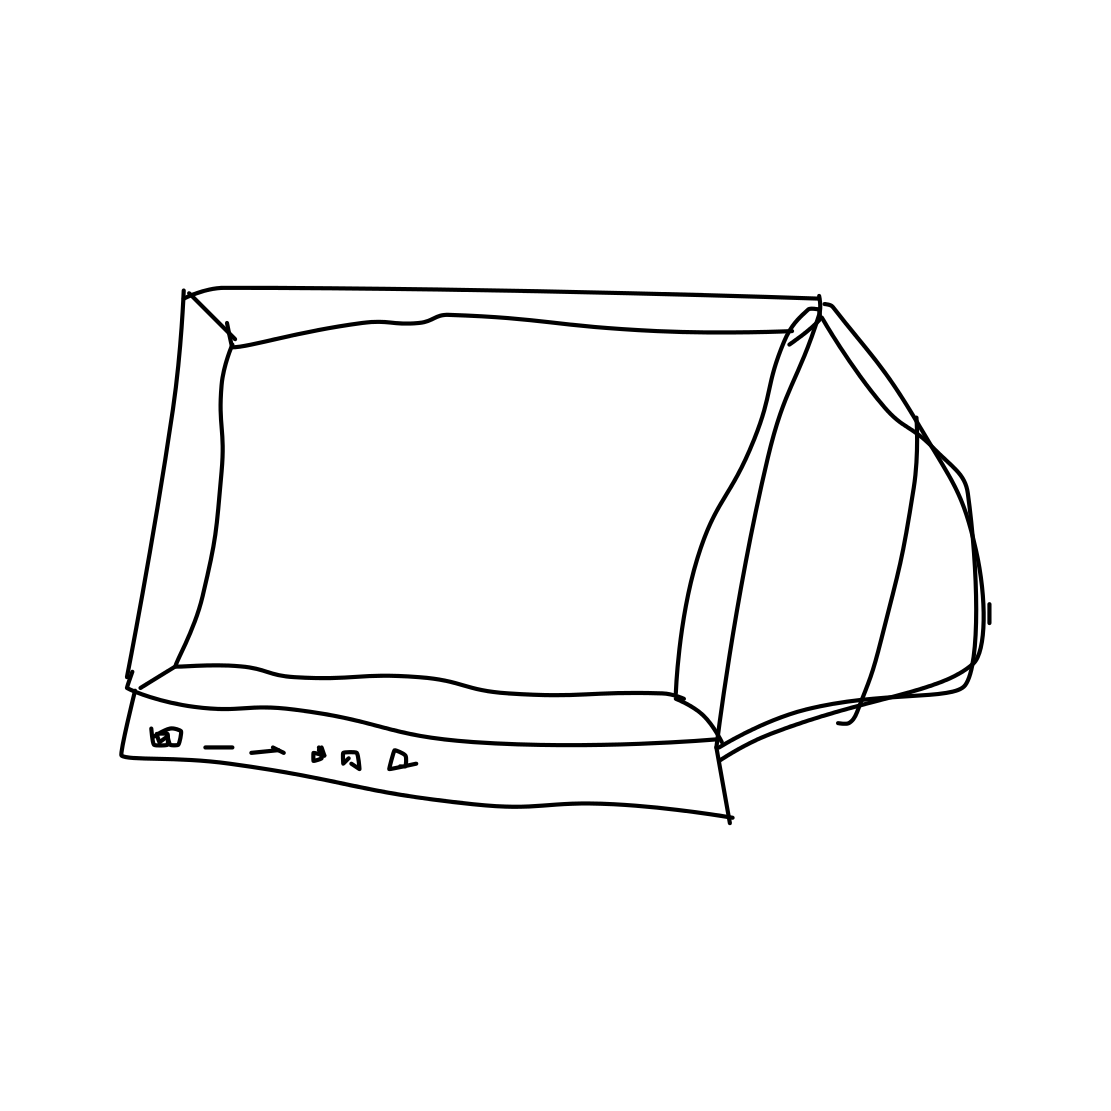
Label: tv